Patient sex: M
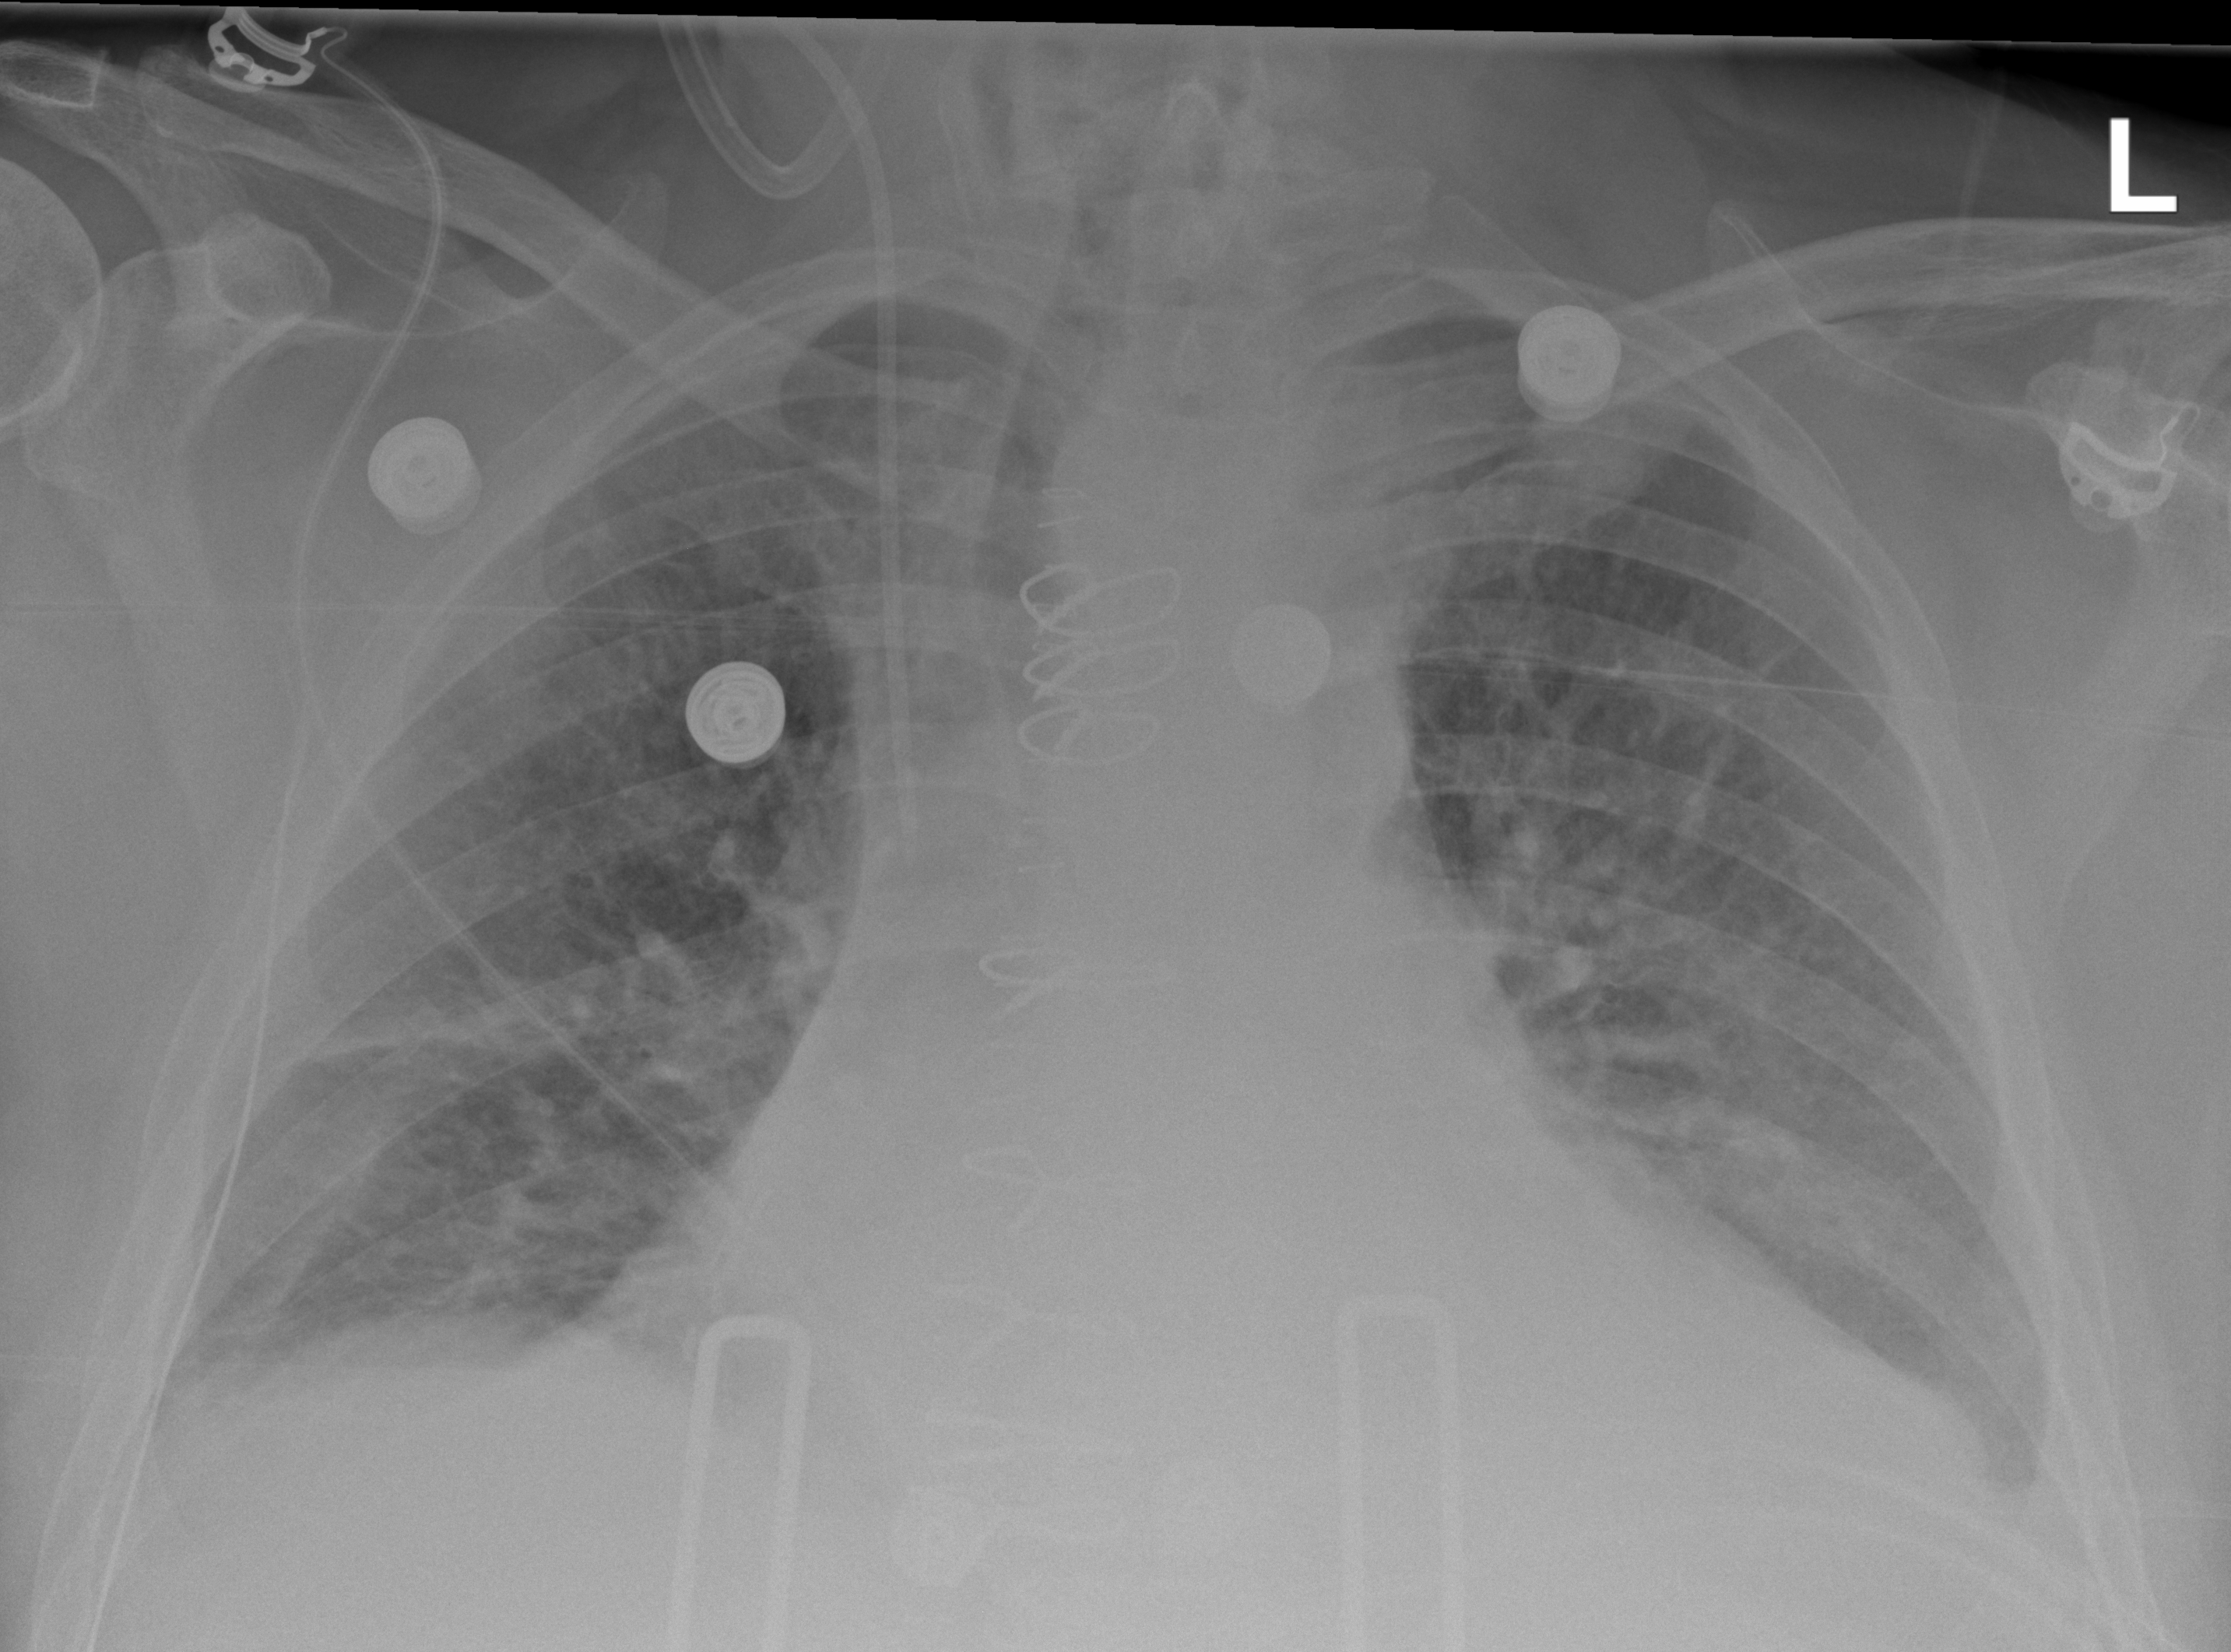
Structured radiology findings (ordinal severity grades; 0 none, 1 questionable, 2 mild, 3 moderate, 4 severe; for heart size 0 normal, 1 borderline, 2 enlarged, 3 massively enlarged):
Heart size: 2
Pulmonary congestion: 2
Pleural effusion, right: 2
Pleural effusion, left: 2
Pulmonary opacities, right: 1
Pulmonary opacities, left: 1
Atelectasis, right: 2
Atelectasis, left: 2